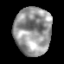
Tissue: lung
Cell type: Others
Senescence score: 0.2436
Nuclear area (px): 1728
Mean DAPI intensity: 150.154